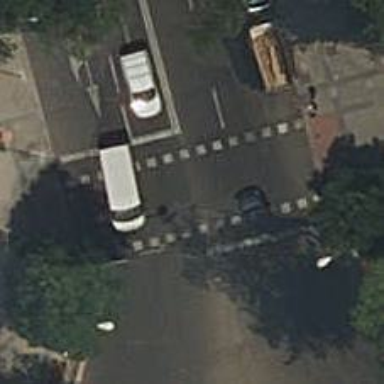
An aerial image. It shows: Crossing with traffic signals.